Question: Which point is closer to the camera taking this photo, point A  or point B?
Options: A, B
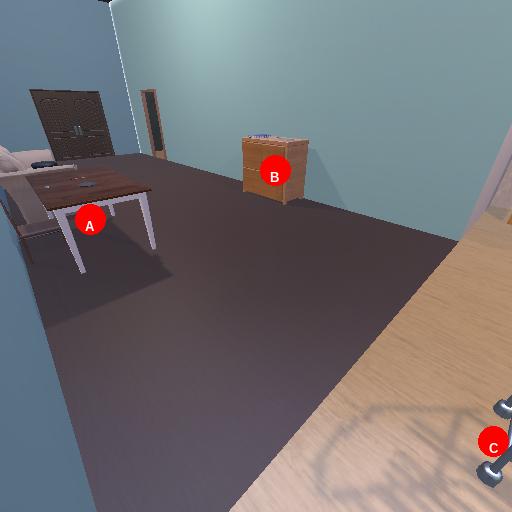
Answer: A